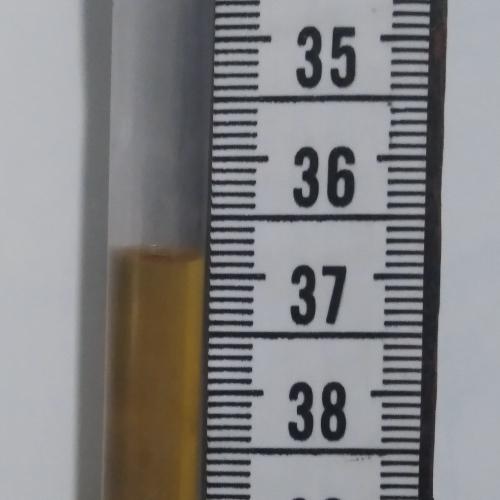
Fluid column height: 36.8 cm